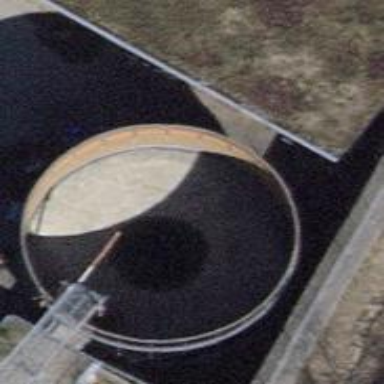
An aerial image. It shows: Reservoir used for sewage.